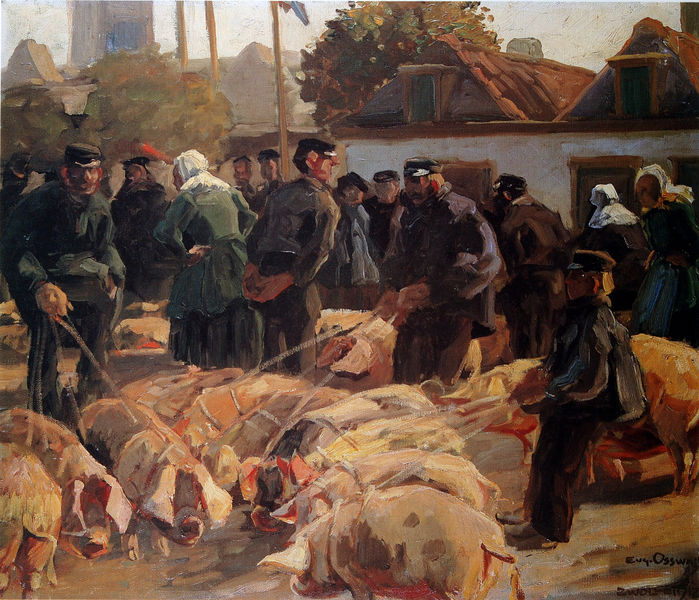
Titel: Schweinemarkt in Ommen
Künstler: Eugen Osswald
Standort: München
Institution: Galerie Heseler
Schlagwörter: baum, gemälde, himmel, mann, wolken, bäume, frauen, grün, landschaft, menschen, stadt, frau, männer, schwarz, szene, haus, tiere, kappen, mützen, wand, leinen, häuser, vieh, land, händler, rosa, bauern, genre, leine, dorf, schweine, markt, platz, bauer, schaf, schwein, verkauf, verkäufer, schlamm, sonntag, ländlich, landwirtschaft, marktplatz, tränke, schafe, hüten, führen, eber, säue, ferkel, sau, ferkelmarkt, markst, saumarkt, schweinemarkt